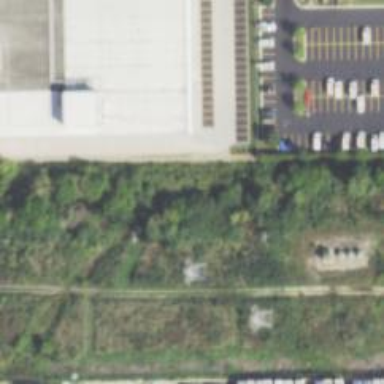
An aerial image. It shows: Abandoned railway spur.